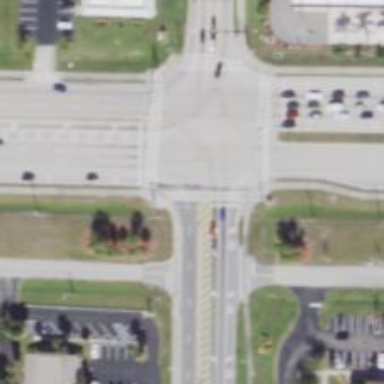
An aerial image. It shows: Crossing on footway.